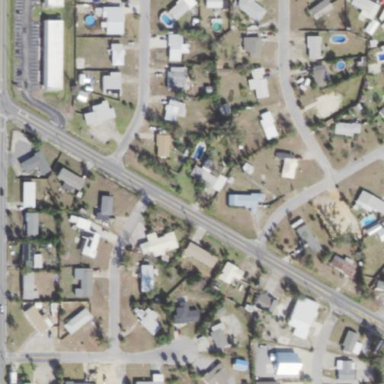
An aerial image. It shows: Residential area consisting of single-family homes.